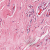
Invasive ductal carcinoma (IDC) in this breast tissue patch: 0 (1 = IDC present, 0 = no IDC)